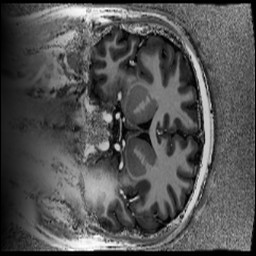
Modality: UNIT1
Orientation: coronal
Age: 20
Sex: male
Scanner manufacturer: siemens
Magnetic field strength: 6.98 T
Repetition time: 6 s
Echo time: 0.00283 s